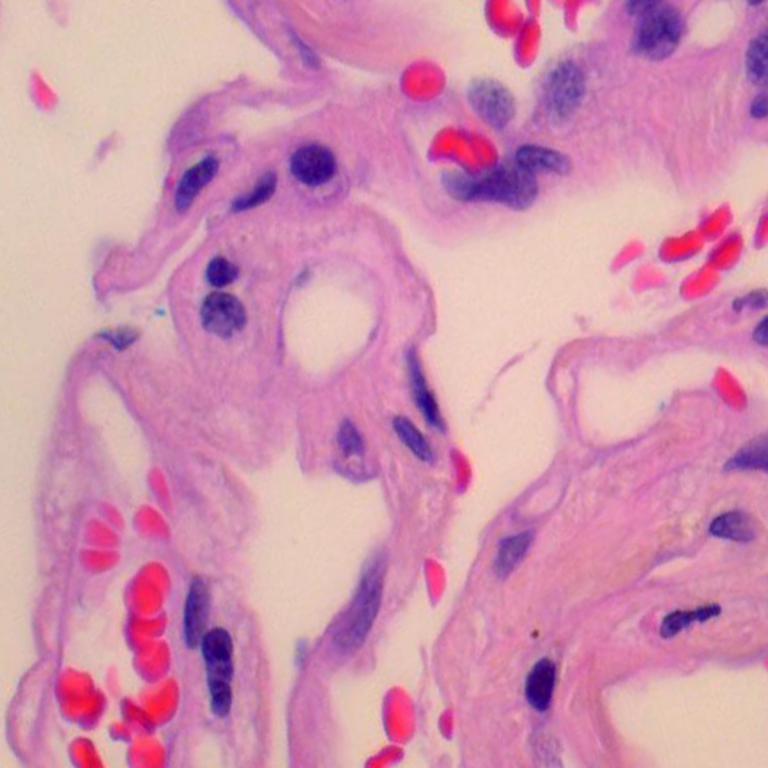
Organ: lung
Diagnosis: benign